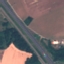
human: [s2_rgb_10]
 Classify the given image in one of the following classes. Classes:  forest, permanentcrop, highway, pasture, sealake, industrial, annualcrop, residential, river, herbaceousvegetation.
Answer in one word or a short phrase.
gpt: Highway